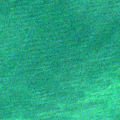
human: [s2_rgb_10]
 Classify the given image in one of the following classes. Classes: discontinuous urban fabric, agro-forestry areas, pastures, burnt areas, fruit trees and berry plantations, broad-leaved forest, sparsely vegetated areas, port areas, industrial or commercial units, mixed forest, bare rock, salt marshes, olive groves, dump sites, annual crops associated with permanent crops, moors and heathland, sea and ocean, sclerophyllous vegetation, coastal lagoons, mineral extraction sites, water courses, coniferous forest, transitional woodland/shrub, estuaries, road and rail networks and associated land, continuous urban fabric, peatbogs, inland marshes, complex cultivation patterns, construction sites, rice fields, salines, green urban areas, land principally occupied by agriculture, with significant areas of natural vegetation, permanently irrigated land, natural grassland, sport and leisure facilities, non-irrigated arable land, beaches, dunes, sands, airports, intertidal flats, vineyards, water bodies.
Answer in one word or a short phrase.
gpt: sea and ocean